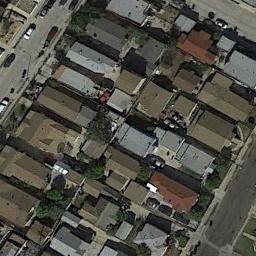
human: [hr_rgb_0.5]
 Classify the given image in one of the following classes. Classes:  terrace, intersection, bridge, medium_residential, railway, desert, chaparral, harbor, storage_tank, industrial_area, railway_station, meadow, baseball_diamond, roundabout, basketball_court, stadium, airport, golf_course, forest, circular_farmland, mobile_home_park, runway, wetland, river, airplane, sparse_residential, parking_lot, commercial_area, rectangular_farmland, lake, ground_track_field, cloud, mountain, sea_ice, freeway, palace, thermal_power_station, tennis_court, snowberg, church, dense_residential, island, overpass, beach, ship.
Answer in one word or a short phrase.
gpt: dense_residential